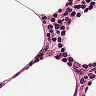
Metastatic tissue present: no